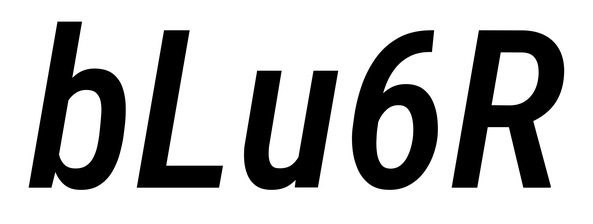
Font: Roboto-Italic_Condensed_Medium_Italic